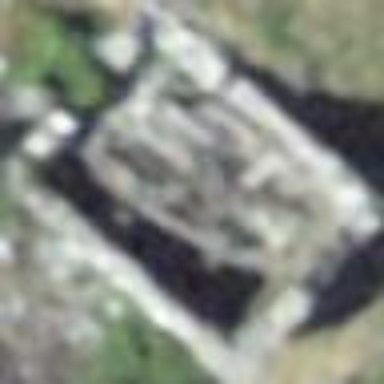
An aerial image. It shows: Ruins of building.